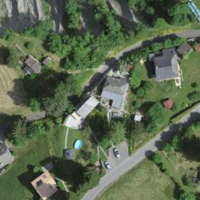
EUNIS habitat code: 24
Species observed at this site:
Allium ursinum